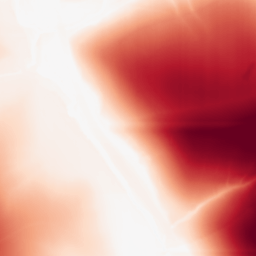
Category: morphological
Decomposition family: rolling_ball
Decomposition parameters: radius: 200
Upsampling method: linear_exact
Upsampling parameters: scale: 4
Upsampling scale: 4